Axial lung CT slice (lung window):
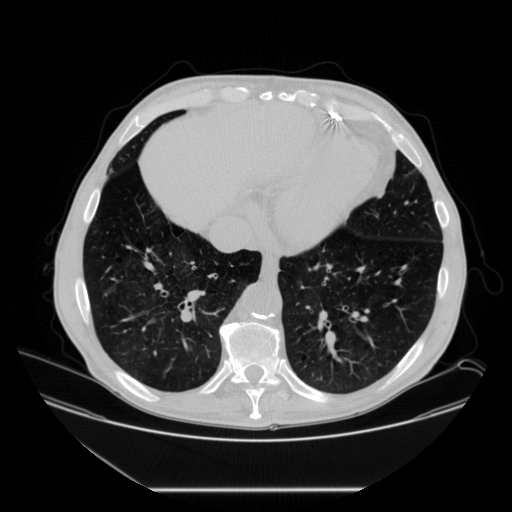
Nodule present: no